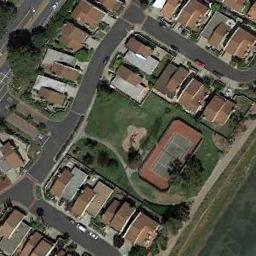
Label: tennis_court